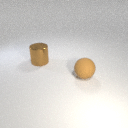
large brown metal cylinder behind large brown rubber sphere